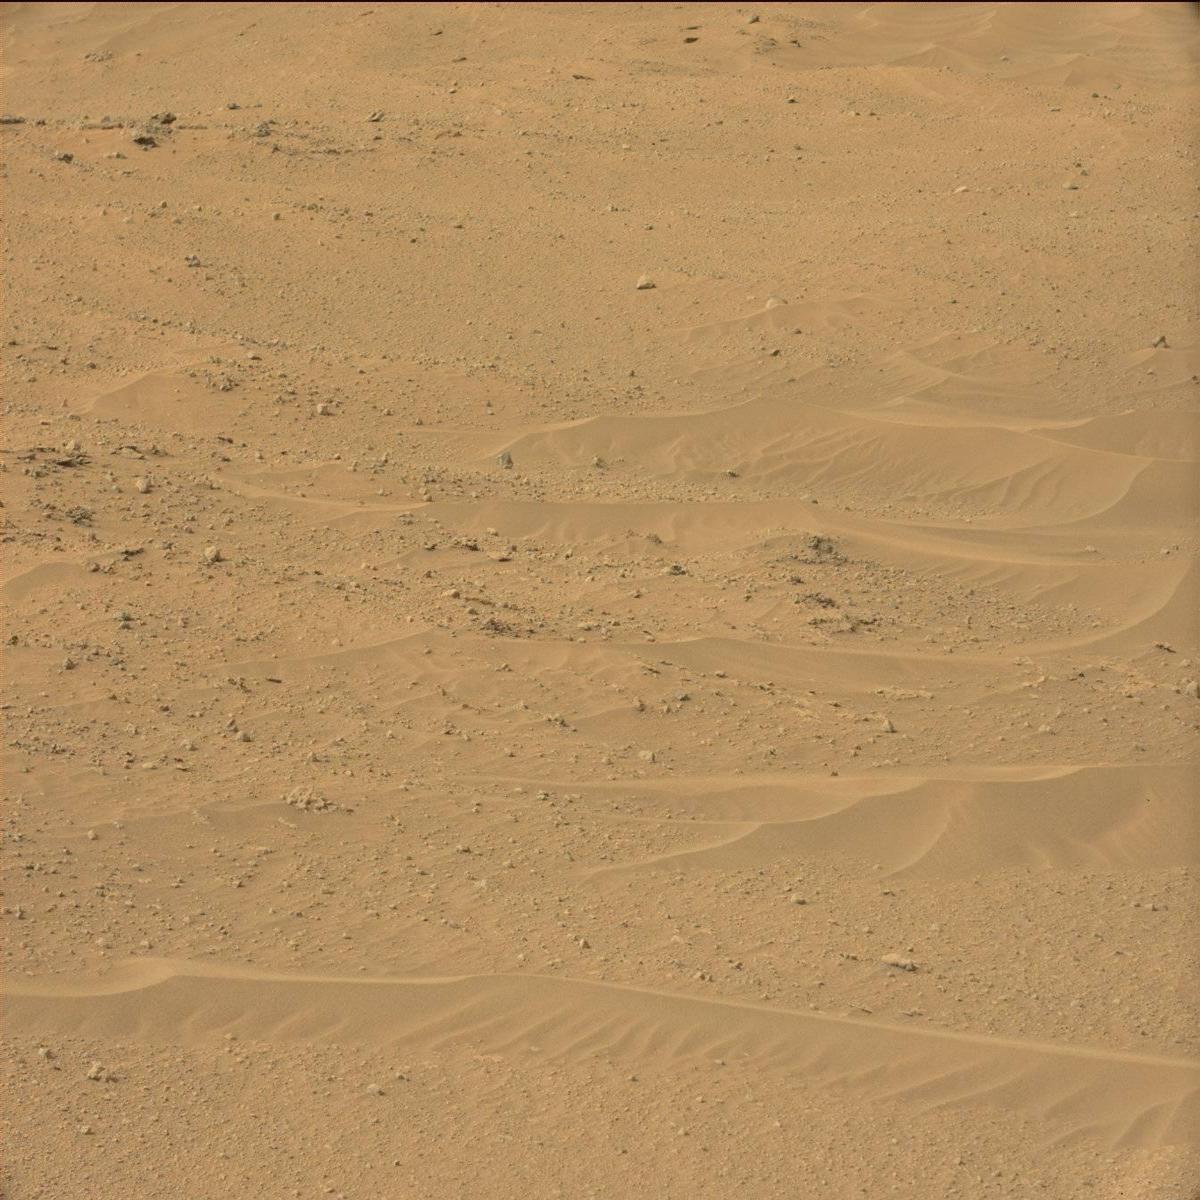
Terrain classes present: Bedrock, Sand / Soil